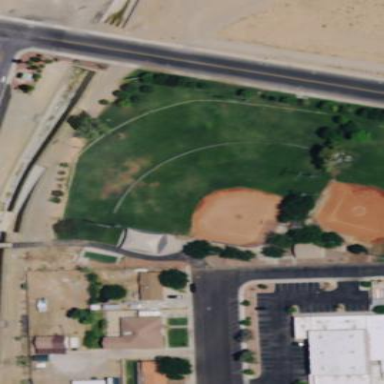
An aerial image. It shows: Baseball pitch for leisure land activities.